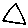
Label: triangle